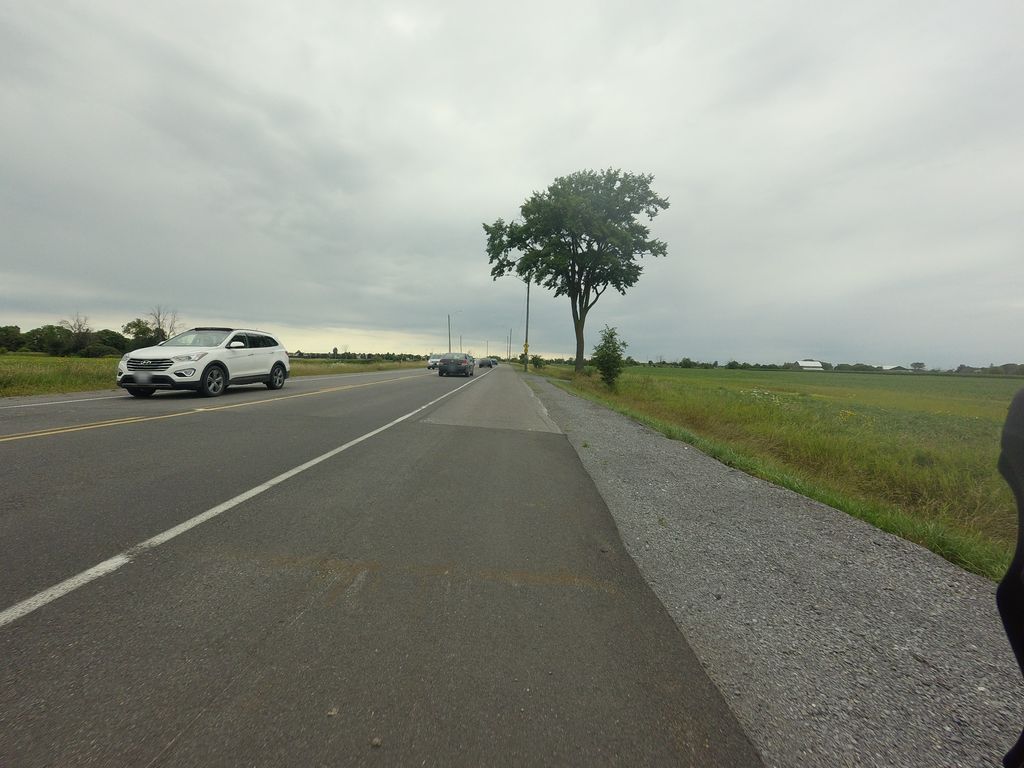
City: ottawa-gatineau